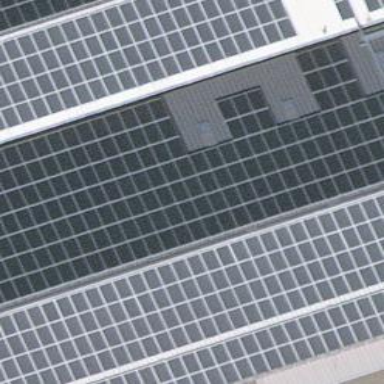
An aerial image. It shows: Solar power generator using photovoltaic method with solar photovoltaic panel types.